Question: I embedded a navigation controller in a tab bar controller, the problem is that the navigation bar (with the blue color) get under the status bar. So the status bar appear transparent because it shows what is under. Here is a screenshot:

I tried to modify the status bar directly in Attributes Inspector to black and Translucent black, also disabled autolayout although i know it has nothing to do with such issue. Anyway, nothing is fixed. I used to work with that in iOS5, but since iOS6 and the new 4" storyboard screen, i got this issue.
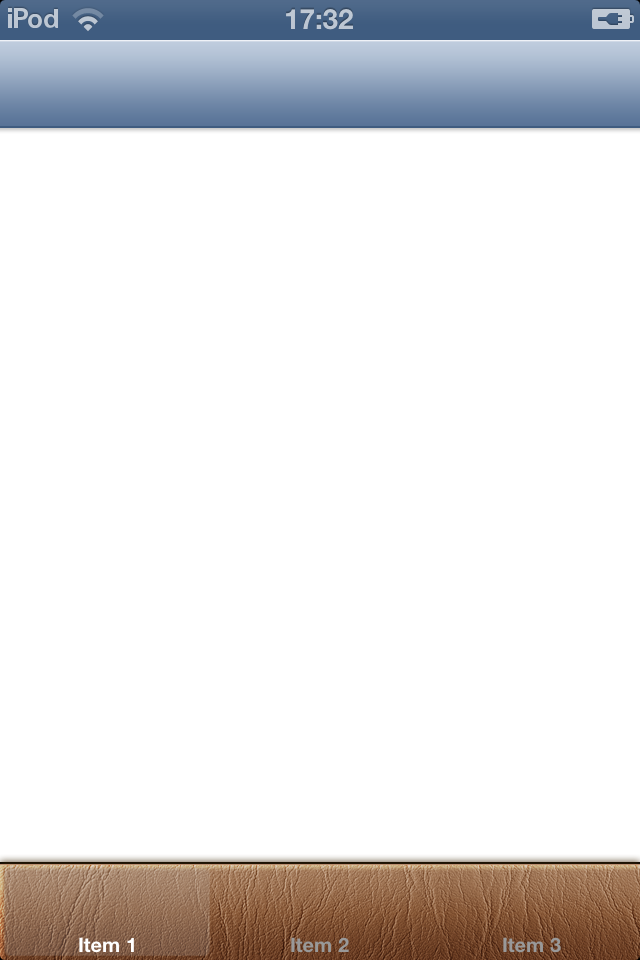
Answer: There is a misunderstanding here. The navigation bar is not "under" the status bar. This is iOS 6's new color-adopting status bar. You can read more <URL>.
If you do not like this behavior, your only option is to make the status bar black. Take a look at the project properties page.